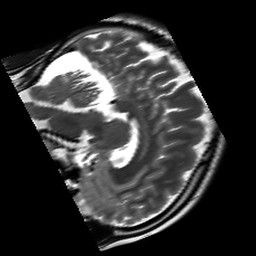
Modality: T2w
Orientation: sagittal
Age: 30
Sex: male
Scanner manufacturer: siemens
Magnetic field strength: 3 T
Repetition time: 7 s
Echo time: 0.09 s